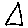
Label: triangle